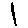
Label: line